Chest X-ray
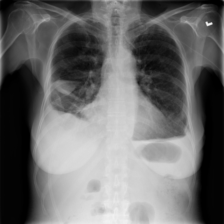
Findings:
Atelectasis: negative
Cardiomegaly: negative
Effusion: positive
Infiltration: negative
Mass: negative
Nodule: negative
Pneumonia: negative
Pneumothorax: negative
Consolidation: negative
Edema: negative
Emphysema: negative
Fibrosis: negative
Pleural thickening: negative
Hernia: negative